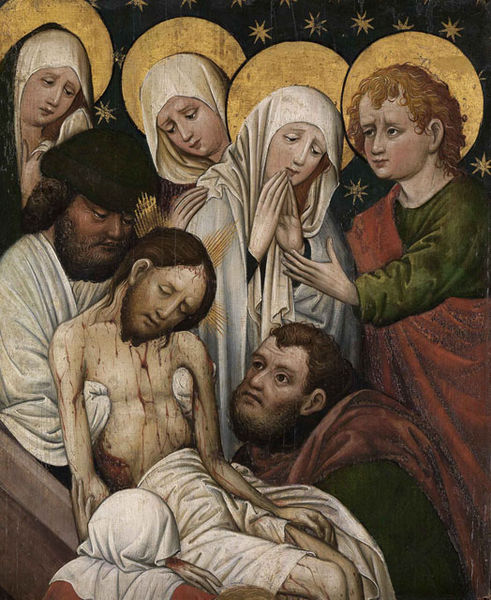
Titel: Grablegung Christi
Künstler: Meister des Staufener Altars
Standort: Karlsruhe
Institution: Staatliche Kunsthalle Karlsruhe
Schlagwörter: gemälde, körper, mann, nackt, weiß, wunde, frauen, gelb, grün, menschen, frau, hut, männer, schwarz, blick, rot, schleier, tuch, bart, augen, falten, halten, johannes, leiche, leinen, stein, tod, tot, trauer, bild, hände, schauen, kirche, gewand, gold, haare, mantel, tücher, decke, renaissance, traurig, kopfbedeckung, blue, church, crown, hands, hat, men, people, red, religious, robes, white, women, black, face, familie, female, figures, green, hair, old, painting, robe, woman, yellow, kopftuch, gown, laken, oberkörper, blut, kreuz, stern, weinen, sterne, sternenhimmel, verletzt, nonne, strahl, beten, gebet, kranz, altar, hand, heiligenschein, sarg, gefaltete hände, leintuch, nimbus, sad, christus, grab, jesus, jesus christus, kreuzabnahme, kreuzigung, leichentuch, leichnam, wunden, wundmal, wundmale, leid, leiden, qual, angel, angels, man, mittelalter, segen, head, death, child, eyes, balu, heilige, jünger, heilig, maria, magdalena, look, verletzung, beweinung, brustkorb, gloriole, maria magdalena, mutter gottes, mother, beard, saint, tropfen, grablegung, cross, faces, ikone, auferstehung, marien, dead, tragedy, mäner, christi, crucifixion, descent, erlösung, josef, joseph, virgin, drapery, cape, cloak, clothes, sound, toga, family, chirst, prayer, emälde, rippe, art, shine, religion, abnahme, jeses, cloth, nonnen, apostel, god, strahlenkranz, christ, mourning, helfer, folter, passion, pale, bestattung, nimben, schmerzensmann, sankt, klage, christud, christian, numbus, deposition, mary, betgestus, kreuzesabnahme, christianity, saints, bible, kneeling, weeping, hold, biblical, lord, pray, body, star, help, hope, praying, grave, stars, wait, hurt, murder, pain, crucifiction, gruppe, easter, weißes laken, suffering, apostle, halo, mämmer, icon, holy, blood, catholic, crown of thorns, dying, wound, mourn, crying, sadness, sorrow, jesus christ, glow, holding, bearded, beards, grin, resurrection, nuns, rags, loss, birth, mourners, lamentation, tad, emotion, grief, john, halos, seven, wounded, pieta, torso, crucified, gesand, marie, peter, nun, apostles, northern renaissance, haloes, saint john, pilate, judas, glaube, james, tears, worship, disciples, savior, wounds, giotto, disciple, worry, relgious, wise men, scars, juda, skyy, youthful christ, shroud, magdalene, white shirt, bleeding, goldleaf, aura, verlezung, cry, ostern, cristian, covered, ressurection, good friday, eyes down, toter körper, goldlead, appostles, bleed, pathos, robges, thomas, moaning, pauslus, moan, holo, genand, xiv, xiv jahrhundert, xv jahrhundert, xv, arimathea, mather, dead guy, mens, white shirtđ, jesus's friends, iconology, sterbender leib, blutspuren am körper, golgofa, mary magdelane, yjesus, nons, nouns, heop, chroistus, johanneshut